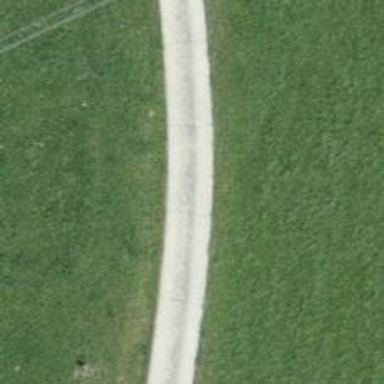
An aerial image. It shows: Well-maintained track road with grade 1 tracktype.